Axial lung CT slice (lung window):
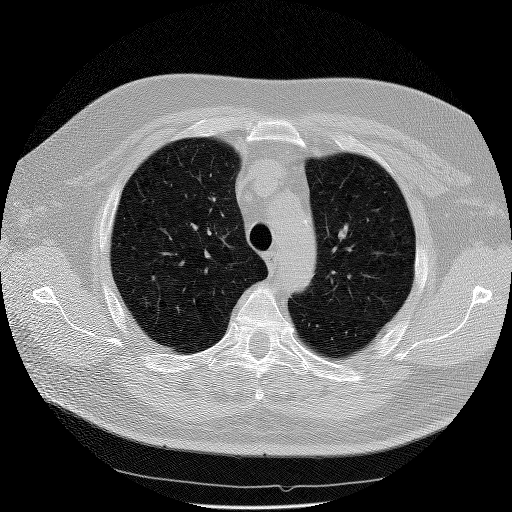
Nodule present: no